Question: I am attempting to make a button menu in Android that would scroll out sideways when a button is clicked, prompting the user to select from another set of choices (more buttons).
Here is a quick wireframe of what I wish to achieve:

So as you can see, clicking the button prompts another menu to scroll up. I understand that there are tools such as the <URL>, but that is not what the client has requested. They have specifically asked for this kind of menu UI.
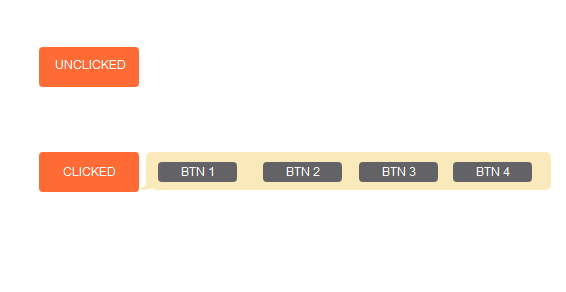
Answer: I would use HorizontalListView for this, there are some good libraries you can use like this one: <URL>